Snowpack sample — Snodgrass Mountain, Crested Butte, Colorado (2/4/25, 12:06 PM MST)
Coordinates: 38.923, -106.968
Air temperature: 35 °F
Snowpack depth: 80 cm
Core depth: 50 cm
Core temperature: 30.2 °F
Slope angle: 14°, slope face: 78°
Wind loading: low
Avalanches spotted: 0
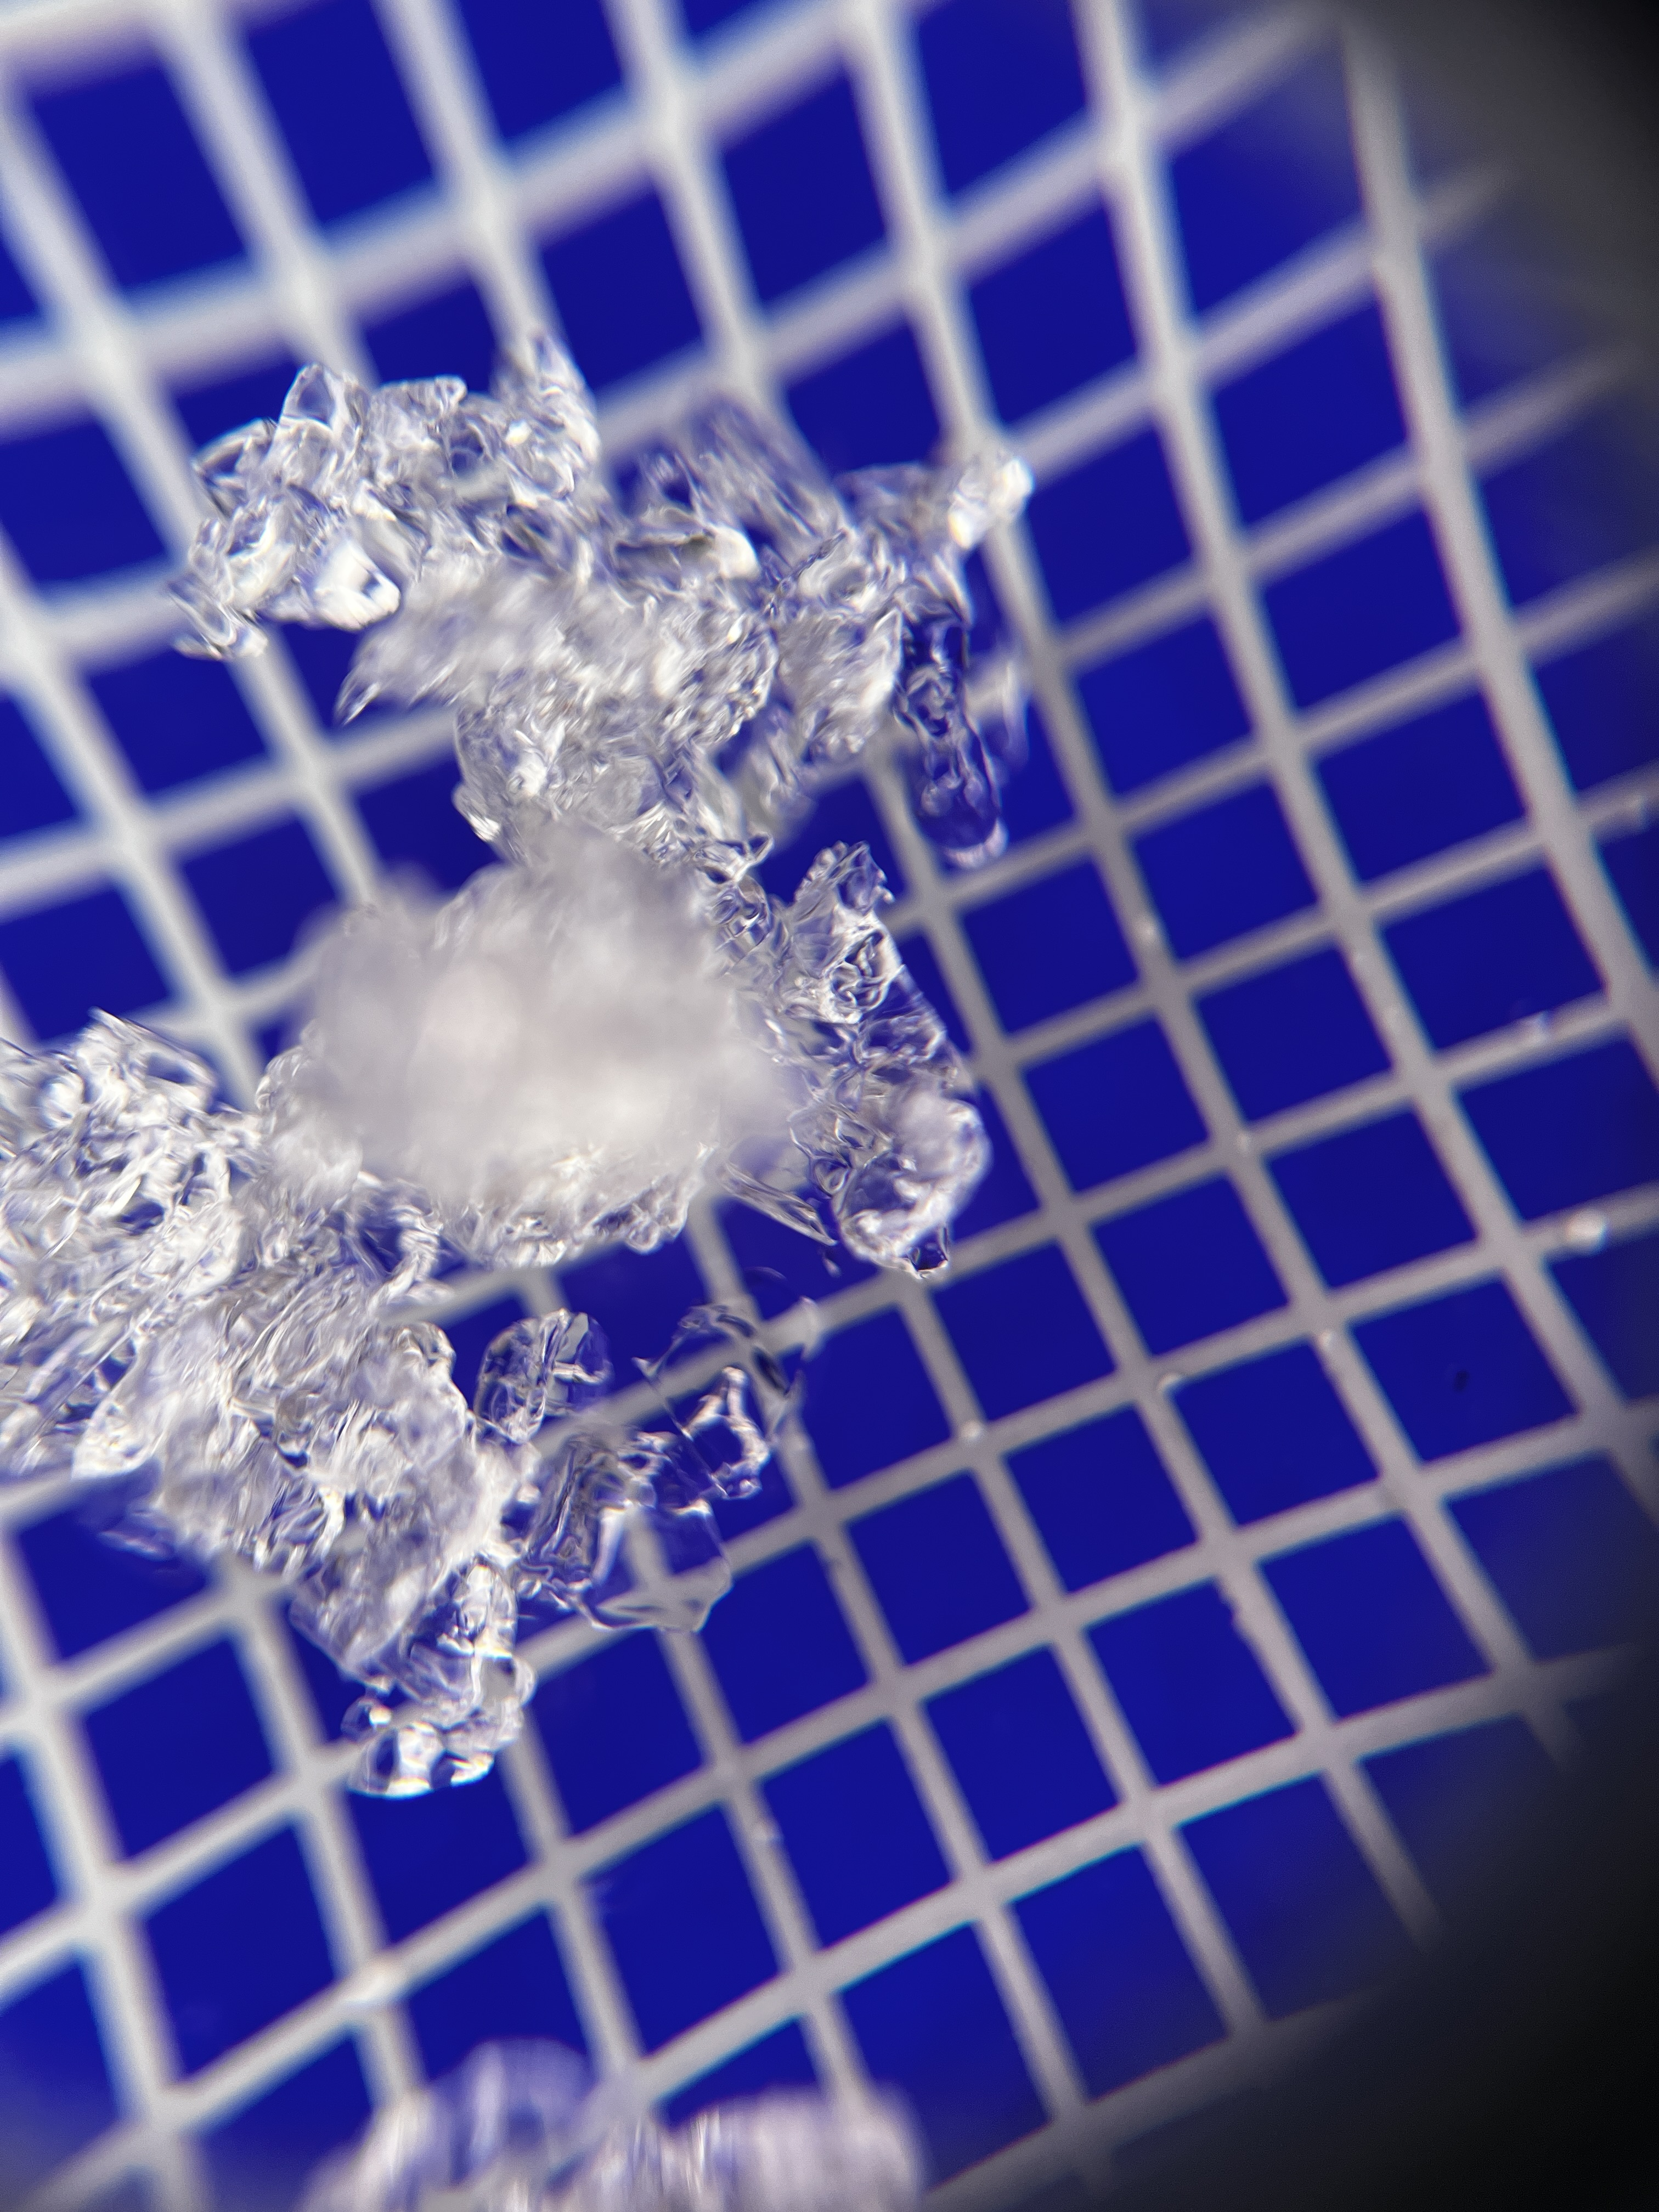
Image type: magnified_profile
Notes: No avalanches nearby, unusually warm weather for the last month reported by residents, Collected 25 yards from treeline